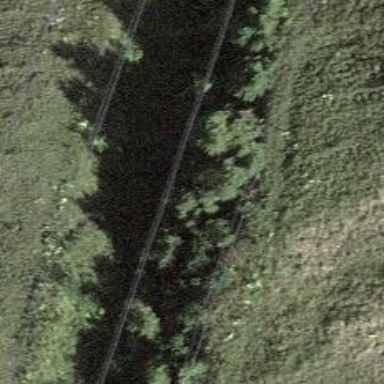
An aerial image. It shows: Disused railway.